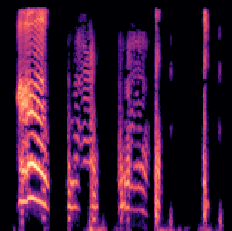
Sound class: Baby cry